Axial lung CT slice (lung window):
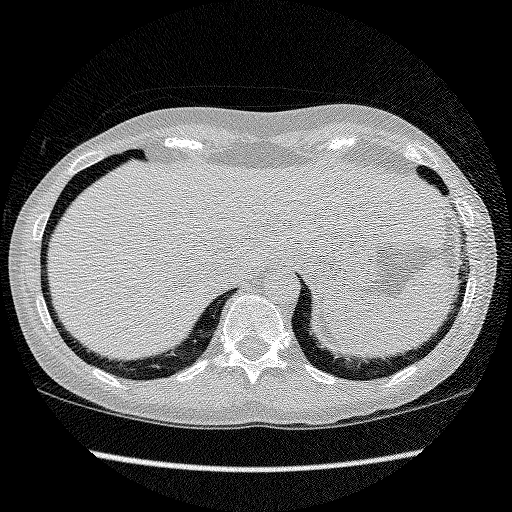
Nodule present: no